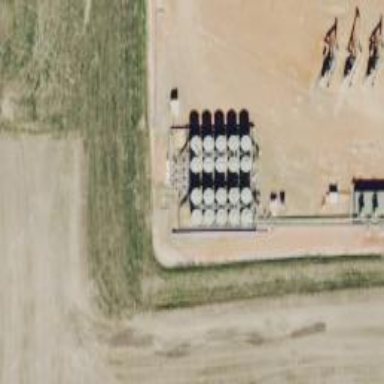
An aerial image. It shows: Storage tank that is man-made.